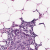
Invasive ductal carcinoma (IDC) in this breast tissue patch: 1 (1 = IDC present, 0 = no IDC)